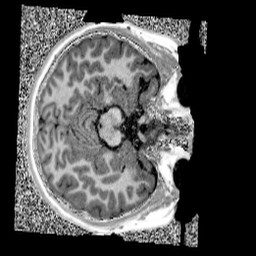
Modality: UNIT1
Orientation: axial
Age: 11
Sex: female
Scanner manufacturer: siemens
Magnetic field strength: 3 T
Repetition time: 4 s
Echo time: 0.00299 s